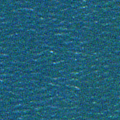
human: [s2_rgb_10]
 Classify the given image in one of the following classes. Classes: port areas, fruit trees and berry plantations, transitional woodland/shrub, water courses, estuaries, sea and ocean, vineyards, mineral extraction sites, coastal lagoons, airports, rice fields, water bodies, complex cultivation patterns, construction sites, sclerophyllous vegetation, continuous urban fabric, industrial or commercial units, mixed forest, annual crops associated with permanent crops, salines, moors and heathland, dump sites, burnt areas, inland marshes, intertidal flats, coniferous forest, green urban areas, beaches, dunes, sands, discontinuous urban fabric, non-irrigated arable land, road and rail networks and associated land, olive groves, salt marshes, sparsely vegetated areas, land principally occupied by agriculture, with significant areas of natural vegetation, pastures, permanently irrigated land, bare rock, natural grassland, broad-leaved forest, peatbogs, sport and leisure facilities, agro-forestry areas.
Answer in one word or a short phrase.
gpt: sea and ocean